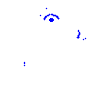
Particle: kaon